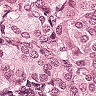
Metastatic tissue present: yes